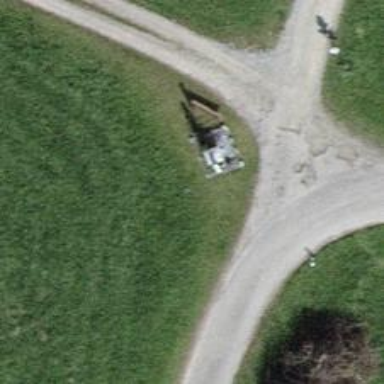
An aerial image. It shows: Wayside cross with historic significance.